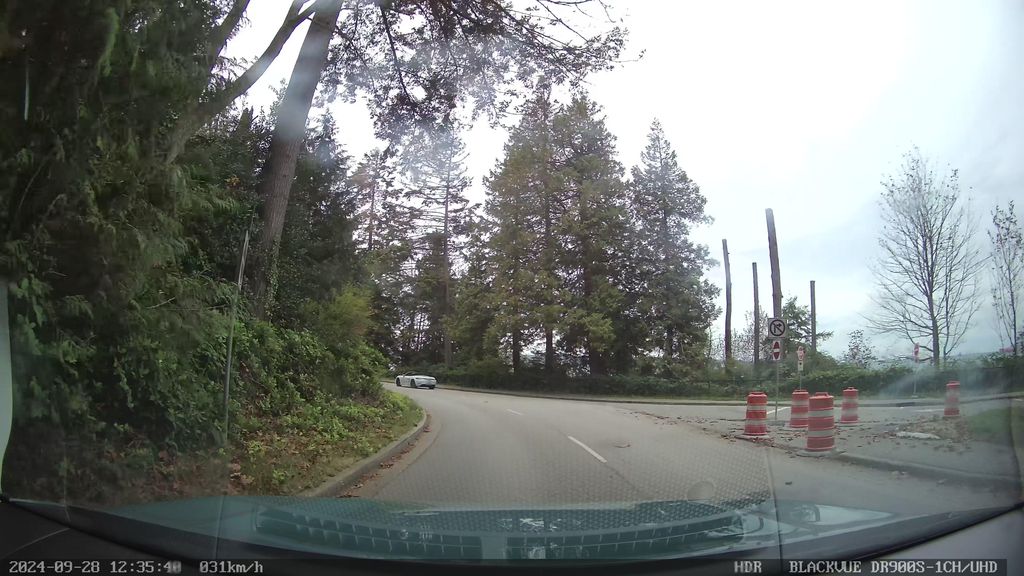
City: vancouver